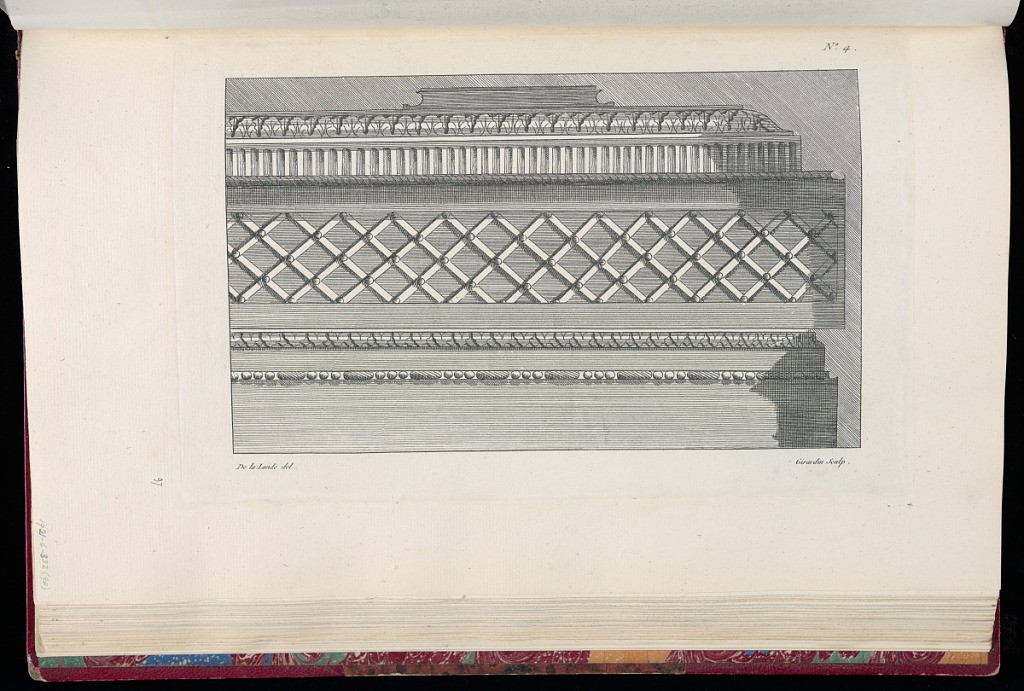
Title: Design for a Cornice
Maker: Richard de Lalonde, French, active 1780–96
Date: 1780-1789
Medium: Etching on off-white laid paper
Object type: Print
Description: Design for a cornice decorated with ornament motifs including acanthus leaf, fluting, lozenge, lamb tongue, bead and bar course. The plate is signed and numbered.